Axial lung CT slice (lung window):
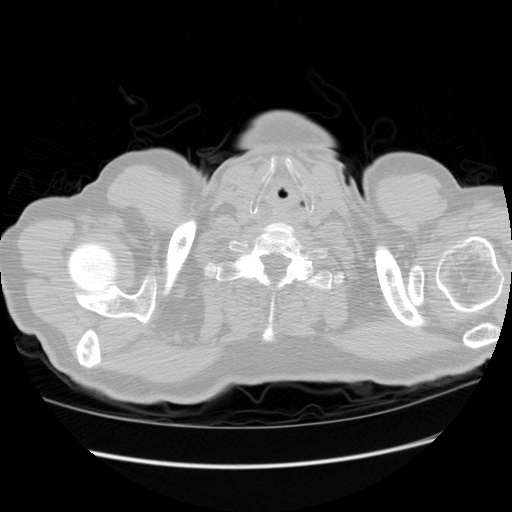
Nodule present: no